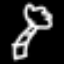
Label: palm tree